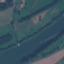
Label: River